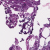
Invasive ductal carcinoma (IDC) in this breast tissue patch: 0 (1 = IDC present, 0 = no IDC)